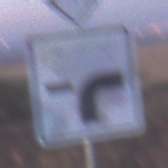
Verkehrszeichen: VerlaufVorfahrtsstrasse9
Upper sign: Vorfahrtsstrasse
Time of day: SunriseSunset
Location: Outdoor (Nature)
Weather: Clear
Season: NotSpecified
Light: Natural